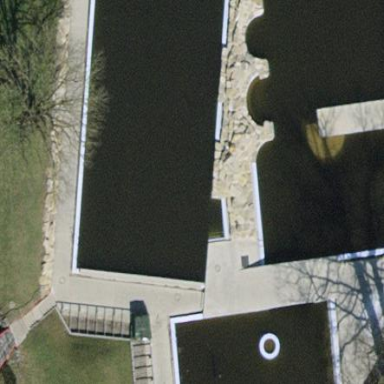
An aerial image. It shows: Swimming pool located in leisure land.